Question: I have to create an updatable grid like this.

Users will edit this grid and updated information will be saved to db asynchronously. Since multiple users works on same grid, when other user update a particular column , change shall be reflected to all users.
I am new to angularjs. How shall i implement this functionality using angularjs with backend in php.
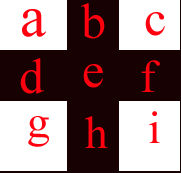
Answer: Your problem seems to be bigger than just updating a grid with AngularJS, so there are some points to consider:
### communication of multiple users
You may want to use <URL>. The client part would look like
'''
WebSocket.onmessage(function(event) {
// update the state
});
'''
If that's too much you can always poll the state of your grid from the server using ajax and provide a pseudo-realtime communication. This could look like
'''
$interval($http.get('your url').success(function(result) {
// update the state
}), 30 * 1000) // polls every 30 seconds
'''
However, I'd really recommend digging into WebSockets - they are what you want.
### the grid itself
Once you have your state updated using either WebSockets or ajax polls, you could have a fully flexible 2d grid as follows:
'''
// the controller
.controller('GridCtrl', function($scope, WebSocket) {
WebSocket.onmessage(function(event) {
$scope.grid = event.data;
});
$scope.updateGrid = function() {
WebSocket.send($scope.grid);
});
})
'''
'''
<!-- the template -->
<form ng-submit="updateGrid()">
<div class="row" ng-repeat="row in grid">
<div class="col" ng-repeat="col in row">
<input ng-model="col">
</div>
</div>
</form>
'''